Aerial crown-view tile of a tropical tree (Barro Colorado Island, Panama), acquired 20241216:
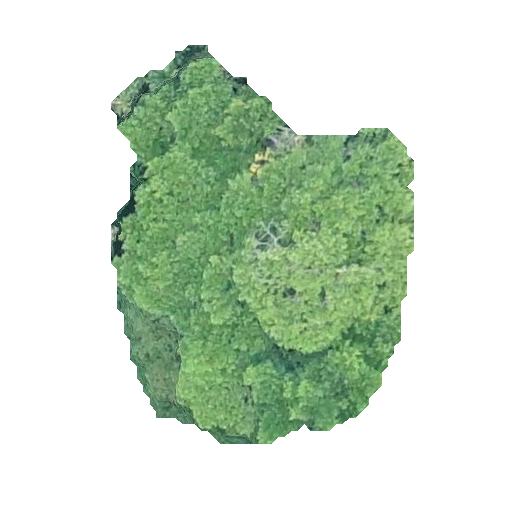
Species: Nectandra lineata
GBIF accepted scientific name: Nectandra lineata
Crown area: 129.322 m²